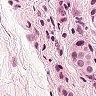
Metastatic tissue present: no